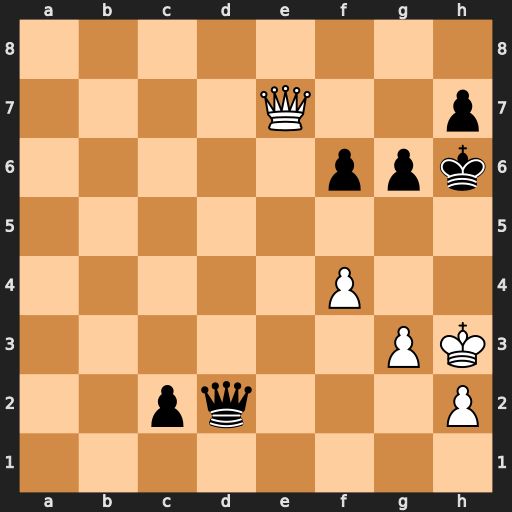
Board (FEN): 8/4Q2p/5ppk/8/5P2/6PK/2pq3P/8
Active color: w
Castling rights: -
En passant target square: -
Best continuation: Qf8+ Kh5 g4#